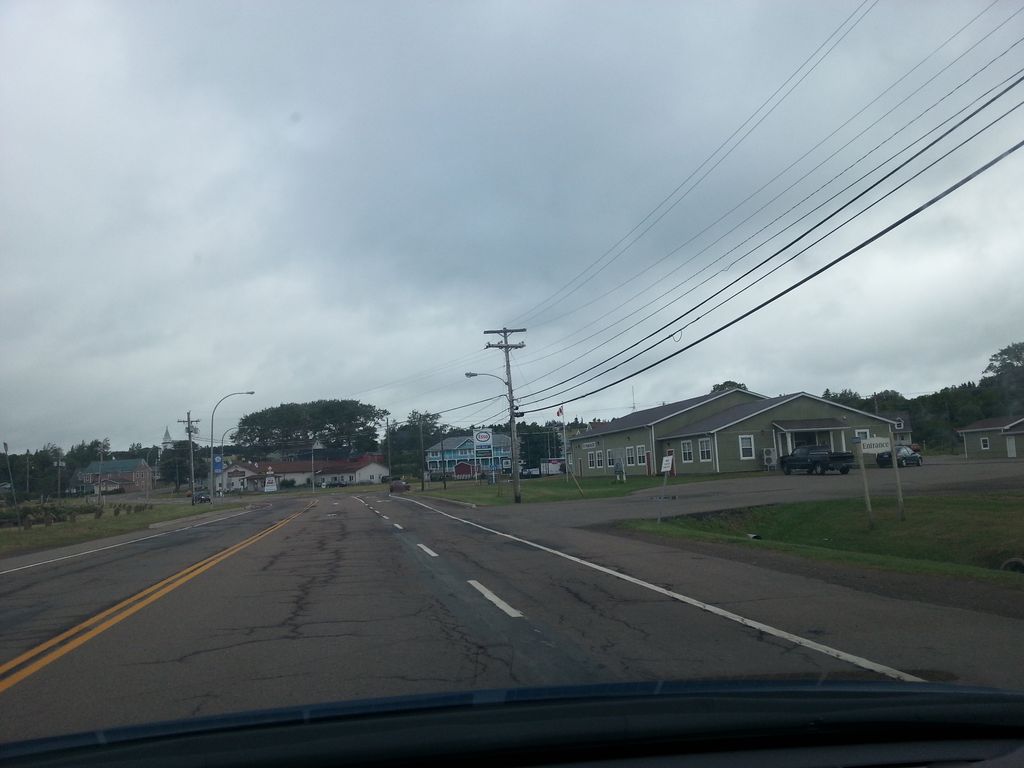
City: charlottetown